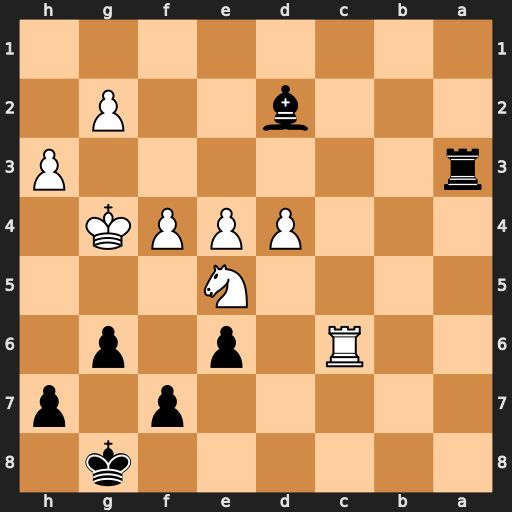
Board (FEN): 6k1/5p1p/2R1p1p1/4N3/3PPPK1/r6P/3b2P1/8
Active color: b
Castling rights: -
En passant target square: -
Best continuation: h5+ Kg5 Kg7 Nxg6 Rg3+